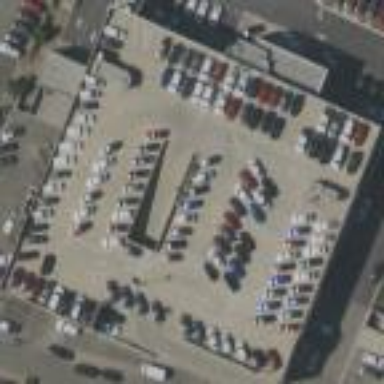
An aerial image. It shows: Commercial building used for car-related activities.